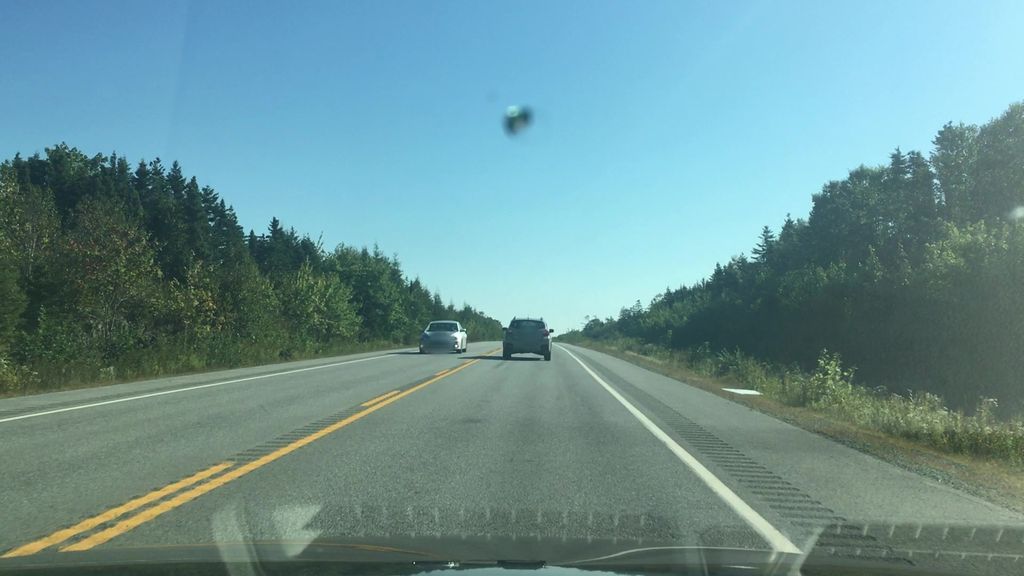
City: halifax